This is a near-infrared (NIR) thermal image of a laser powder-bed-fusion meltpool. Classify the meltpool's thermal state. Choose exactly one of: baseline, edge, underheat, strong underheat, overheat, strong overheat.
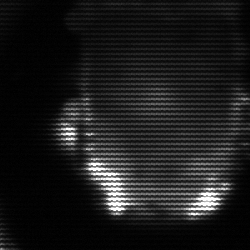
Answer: baseline